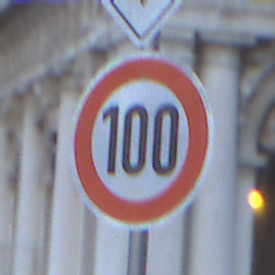
Verkehrszeichen: Geschwindigkeit100
Zusatzzeichen oben: Vorfahrtsstrasse
Umgebung: Outdoor, Urban
Tageszeit: Dawn
Wetter: Clear
Licht: Natural
Jahreszeit: NotSpecified
Kontrast: LowContrast